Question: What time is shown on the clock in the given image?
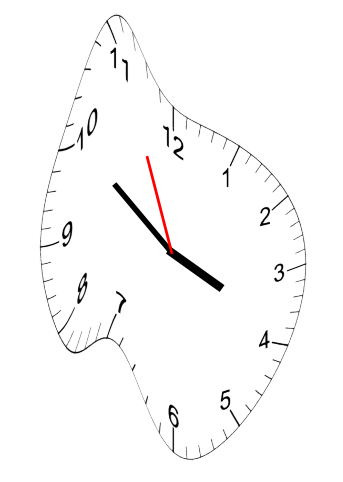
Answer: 03:50:56